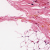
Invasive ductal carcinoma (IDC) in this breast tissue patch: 0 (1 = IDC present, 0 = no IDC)